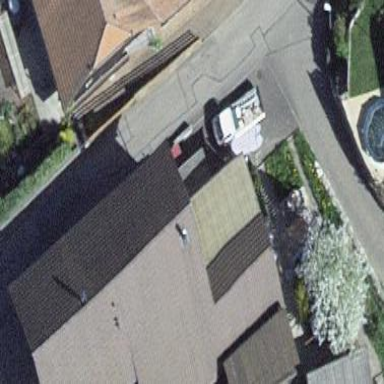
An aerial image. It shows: Residential building.